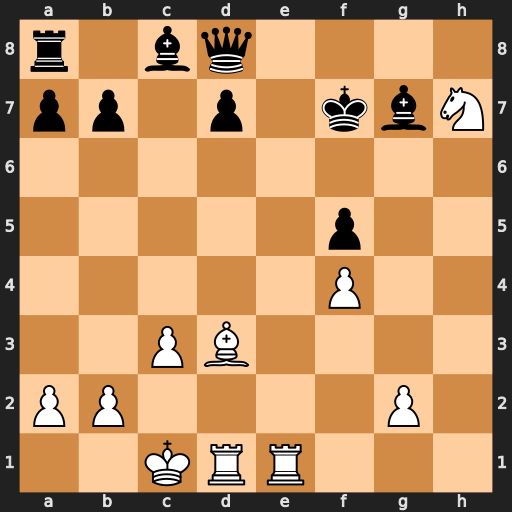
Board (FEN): r1bq4/pp1p1kbN/8/5p2/5P2/2PB4/PP4P1/2KRR3
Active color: w
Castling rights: -
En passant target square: -
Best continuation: Bc4+ Kg6 Rd6+